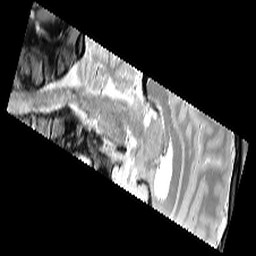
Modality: PDw
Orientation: sagittal
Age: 23
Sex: male
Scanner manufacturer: siemens
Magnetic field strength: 3 T
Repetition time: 6.49 s
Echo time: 0.016 s